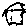
Label: house